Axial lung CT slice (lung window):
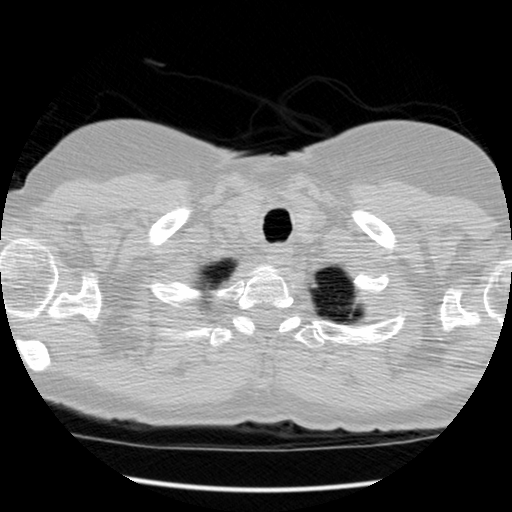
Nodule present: no